Aerial crown-view tile of a tropical tree (Barro Colorado Island, Panama), acquired 20250414:
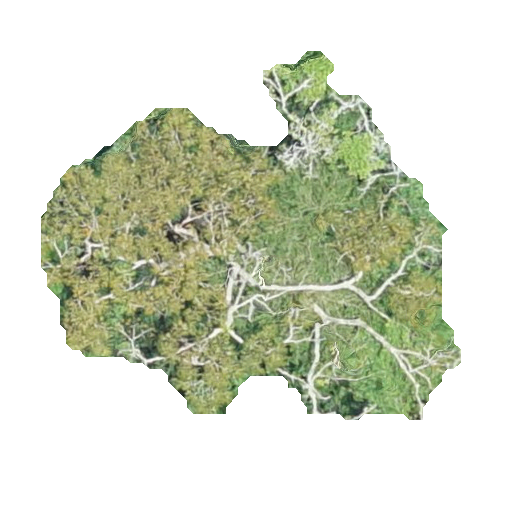
Species: Quararibea stenophylla
GBIF accepted scientific name: Quararibea stenophylla
Crown area: 149.892 m²